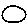
Label: circle